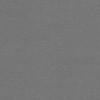
Label: dusty